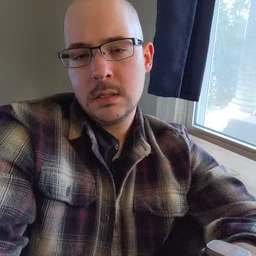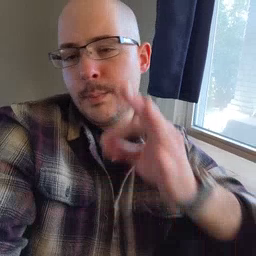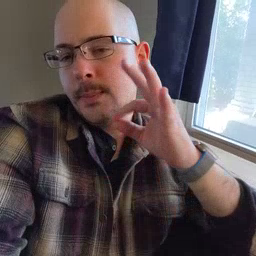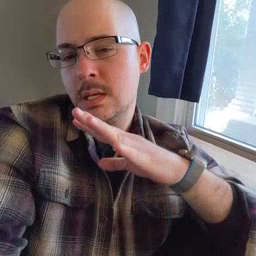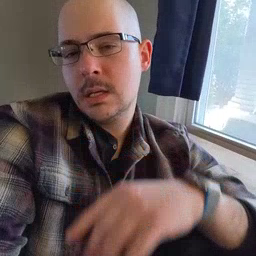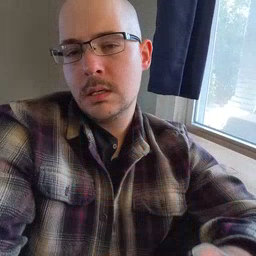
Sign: bee